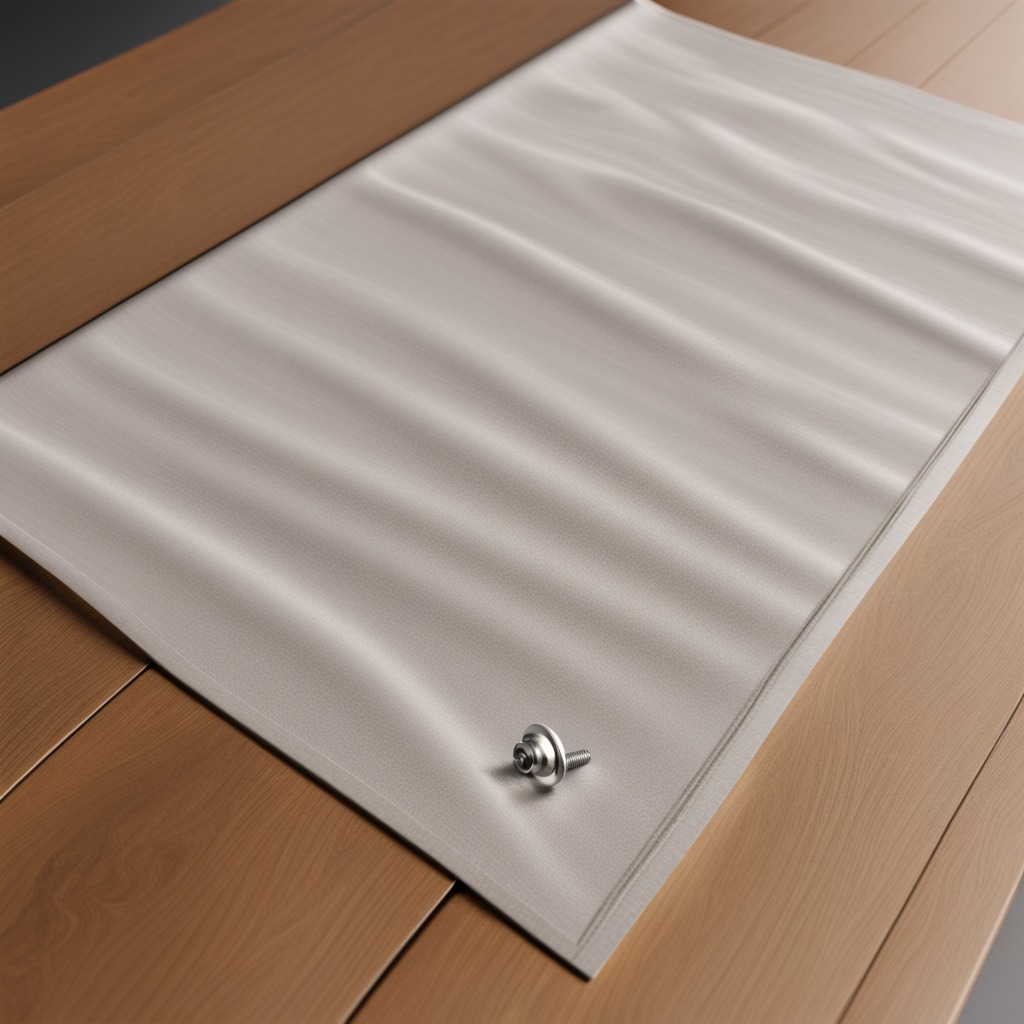
A metal screw lying on a wooden table in an outdoor workshop during daytime bright natural light soft shadows worn but beneath the cloth